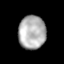
Tissue: lung
Cell type: Myeloid cells
Senescence score: 0.2409
Nuclear area (px): 894
Mean DAPI intensity: 176.5